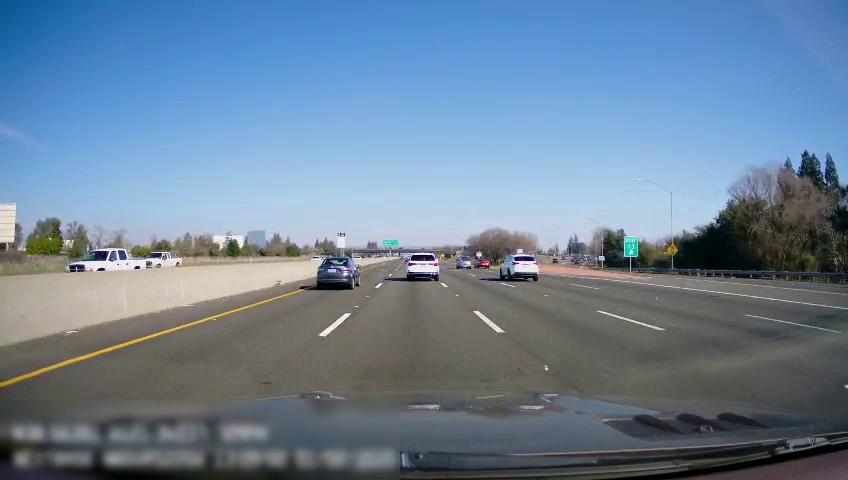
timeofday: Day
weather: Sunny
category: Drivable Space
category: Vehicles | Truck
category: Vehicles | Truck
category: Vehicles | Car
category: Vehicles | Car
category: Vehicles | SUV
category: Vehicles | Car
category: Vehicles | Car
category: Vehicles | Van
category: Lanes | Alternate Lane
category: Lanes | Current Lane
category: Lanes | Current Lane
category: Lanes | Alternate Lane
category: Lanes | Alternate Lane
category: Lanes | Alternate Lane
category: Lanes | Alternate Lane
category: Traffic | Signs
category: Traffic | Signs
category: Traffic | Signs
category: Traffic | Signs